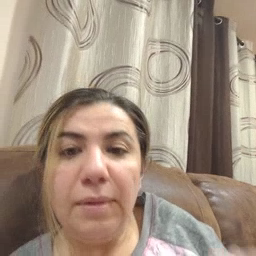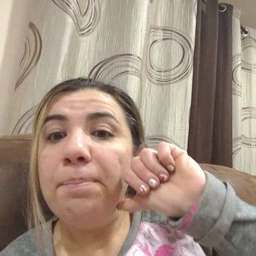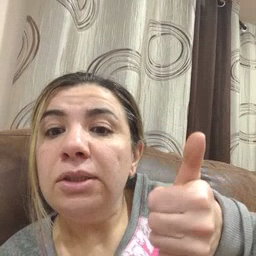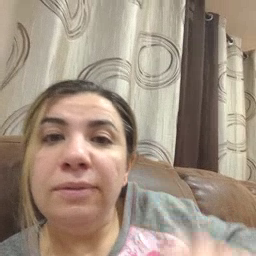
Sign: tomorrow